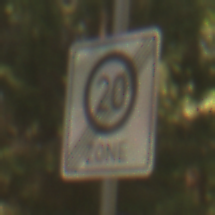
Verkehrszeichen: EndeZone20
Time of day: Midday
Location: Outdoor (Nature)
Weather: PartlyCloudy
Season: NotSpecified
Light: Natural